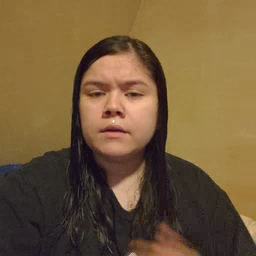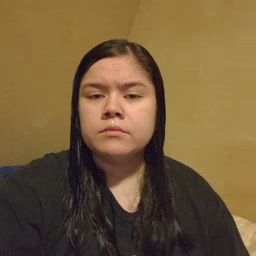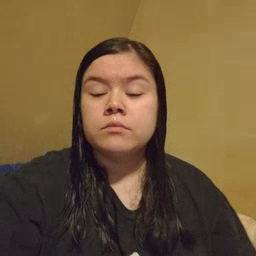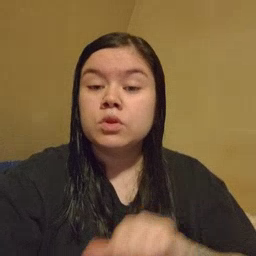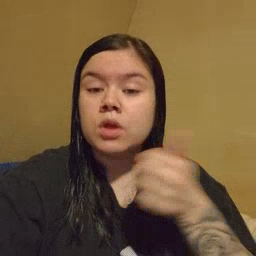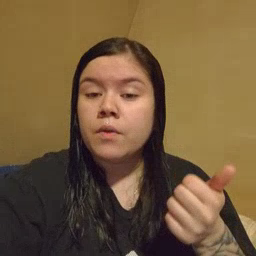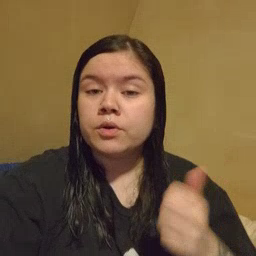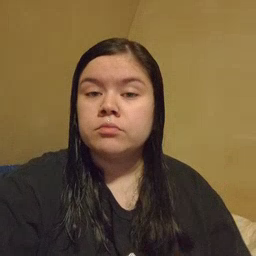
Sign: another